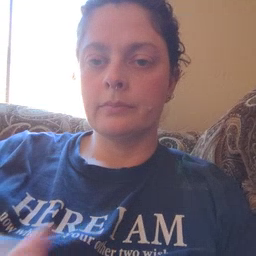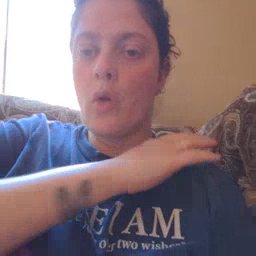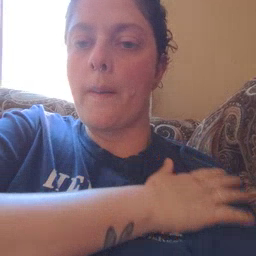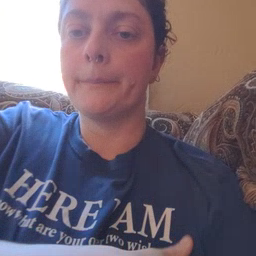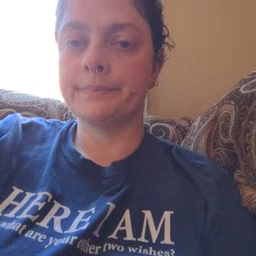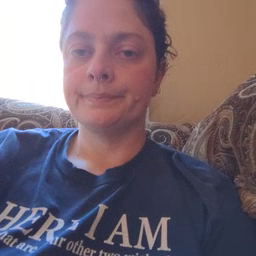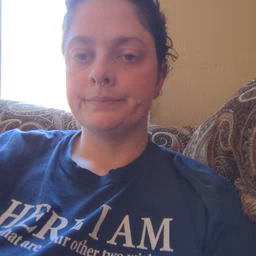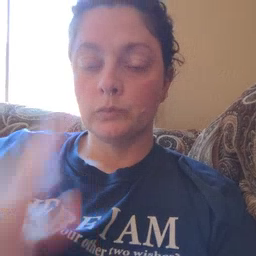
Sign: arm